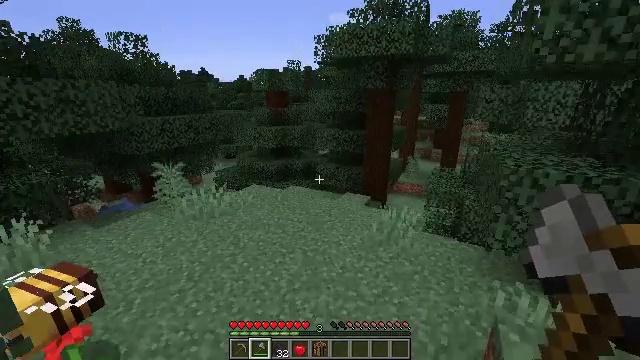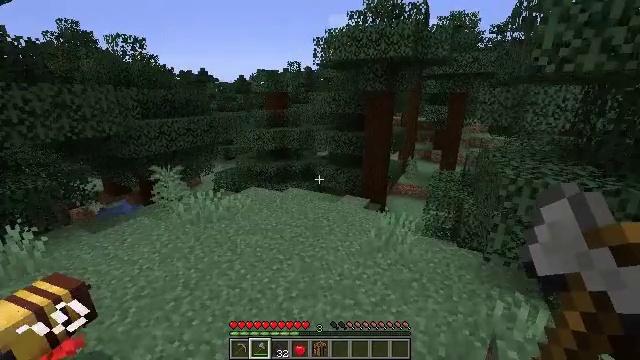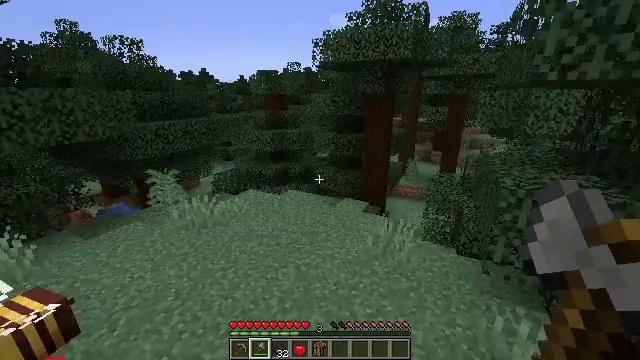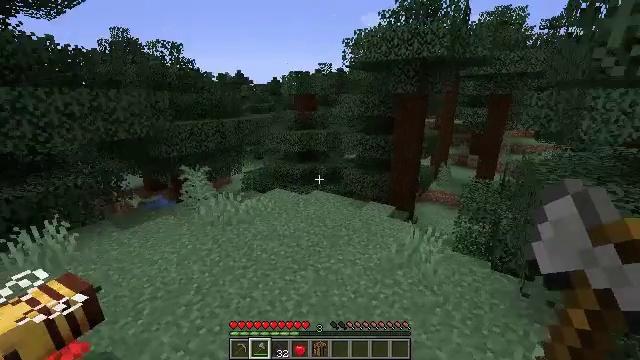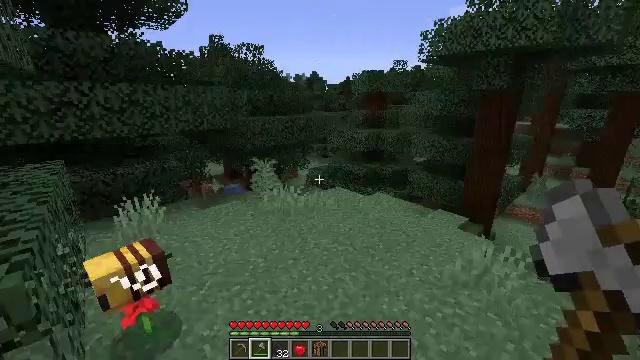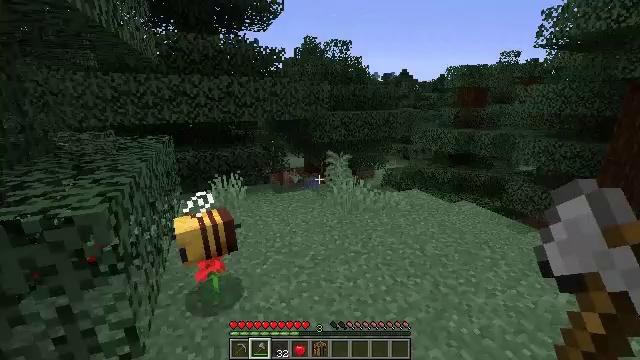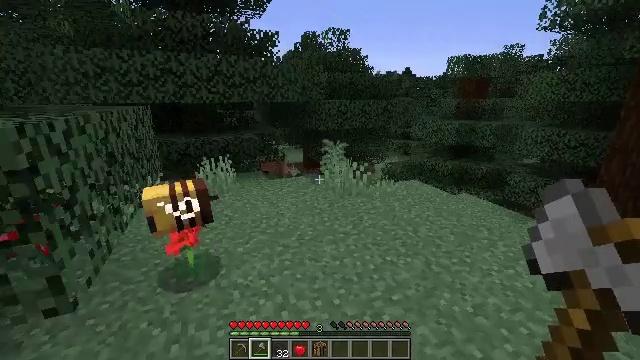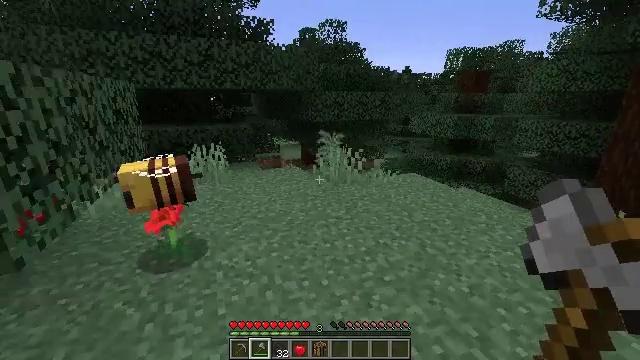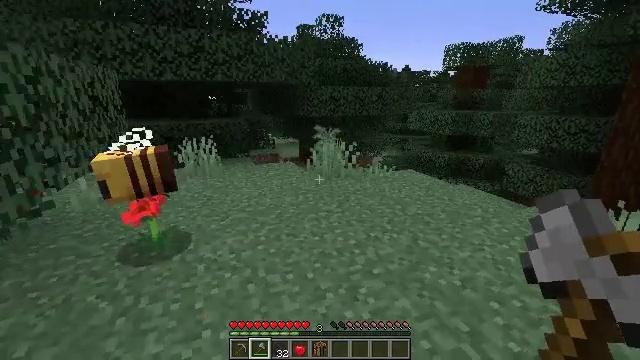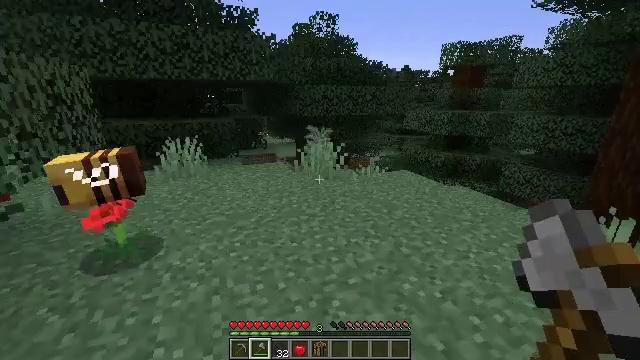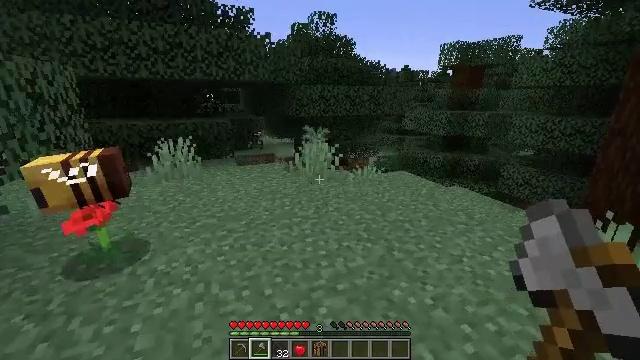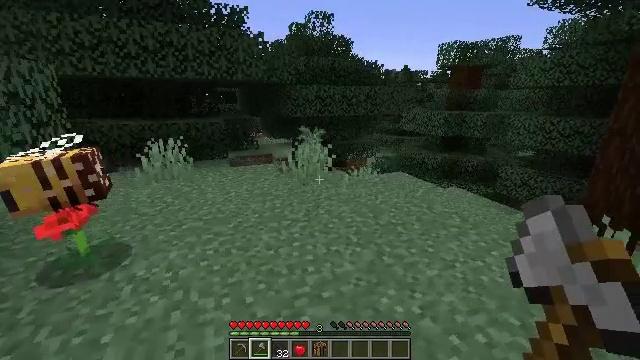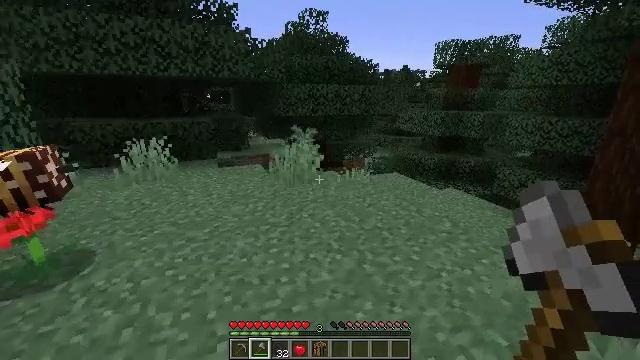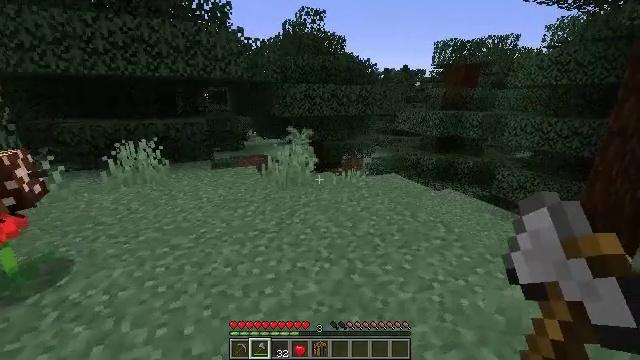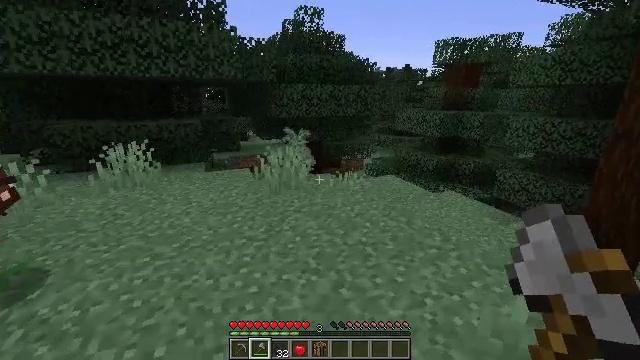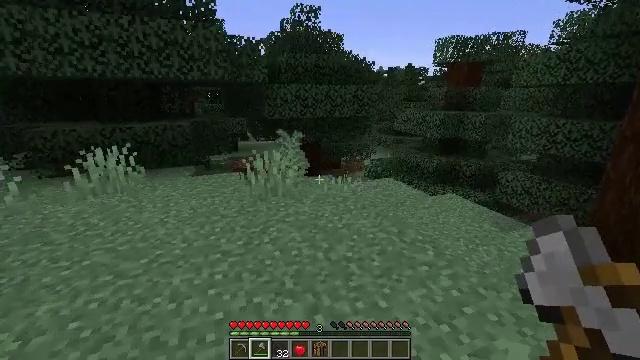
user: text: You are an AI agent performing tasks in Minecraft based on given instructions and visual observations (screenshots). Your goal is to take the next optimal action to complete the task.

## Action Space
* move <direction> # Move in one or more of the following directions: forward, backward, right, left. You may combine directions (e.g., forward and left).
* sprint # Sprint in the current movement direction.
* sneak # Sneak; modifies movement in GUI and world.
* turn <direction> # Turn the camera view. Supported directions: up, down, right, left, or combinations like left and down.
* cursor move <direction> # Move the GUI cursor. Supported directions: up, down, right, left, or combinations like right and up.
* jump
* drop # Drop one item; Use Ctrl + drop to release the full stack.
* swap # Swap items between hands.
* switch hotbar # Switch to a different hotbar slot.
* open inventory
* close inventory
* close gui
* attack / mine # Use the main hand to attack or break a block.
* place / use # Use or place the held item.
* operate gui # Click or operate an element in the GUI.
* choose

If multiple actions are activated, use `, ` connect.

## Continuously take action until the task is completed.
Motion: motion action
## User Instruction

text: Kill the salmon.
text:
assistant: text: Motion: move forward and move right, jump
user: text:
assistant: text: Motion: move forward and move right
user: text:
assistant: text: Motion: move forward and move right, turn left
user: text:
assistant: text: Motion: move forward and move right, turn left
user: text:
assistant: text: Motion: move forward and move right, turn left
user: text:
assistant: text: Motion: move forward and move right
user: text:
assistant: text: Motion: move forward and move right
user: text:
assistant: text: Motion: move forward and move right
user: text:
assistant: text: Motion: move forward and move right
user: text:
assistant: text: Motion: move forward and move right
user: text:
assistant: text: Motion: move forward and move right
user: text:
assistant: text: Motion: move forward and move right
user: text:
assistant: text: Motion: move forward and move right
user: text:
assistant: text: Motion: move forward and move right
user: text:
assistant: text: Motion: move forward and move right
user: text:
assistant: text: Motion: move right
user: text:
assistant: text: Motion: move right
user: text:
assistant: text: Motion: move right, turn left
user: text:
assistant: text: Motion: move right, turn left
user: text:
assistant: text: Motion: move right, turn left and up
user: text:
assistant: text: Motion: move right, turn left
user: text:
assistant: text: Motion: no_op
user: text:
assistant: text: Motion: no_op
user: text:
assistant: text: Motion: turn right and up
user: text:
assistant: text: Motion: turn right
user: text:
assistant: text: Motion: turn right and down
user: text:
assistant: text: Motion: move right, turn right
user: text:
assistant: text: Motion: move right
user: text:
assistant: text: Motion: move right
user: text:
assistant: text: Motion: move forward and move right